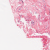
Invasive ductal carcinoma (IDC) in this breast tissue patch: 1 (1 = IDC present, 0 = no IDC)